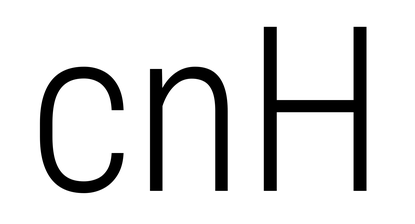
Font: Roboto_Condensed_Light